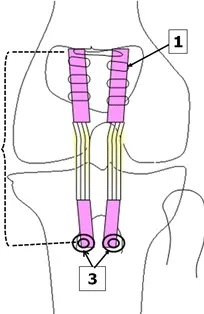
Illustration of surgical technique: Ethibond sutures have been used (through fibrous tissue overlying the patella) to secure two LARS ligament grafts to the patella. Interference screws were used for tibial fixation.
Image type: radiology (x_ray)